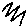
Label: zigzag